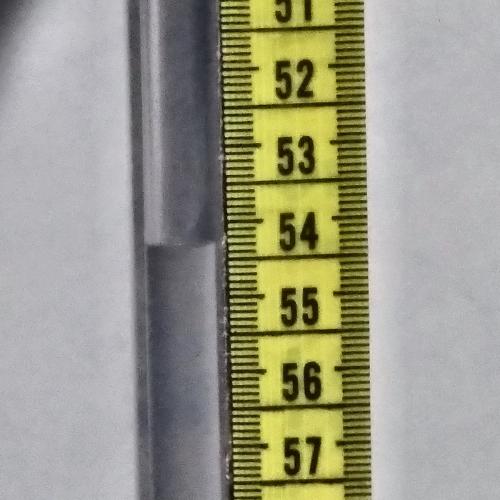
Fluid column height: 54.3 cm